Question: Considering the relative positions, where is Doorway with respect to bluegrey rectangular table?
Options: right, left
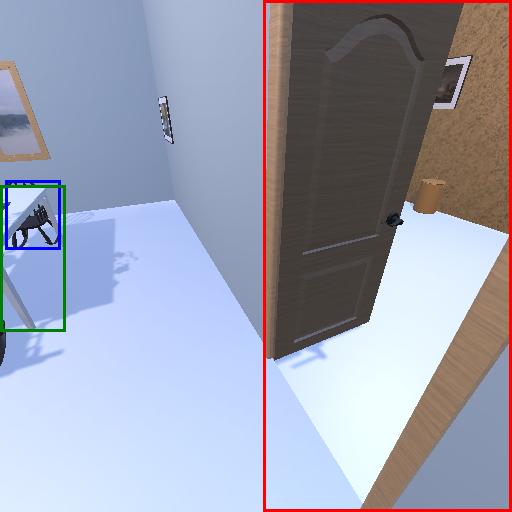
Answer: right